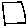
Label: square